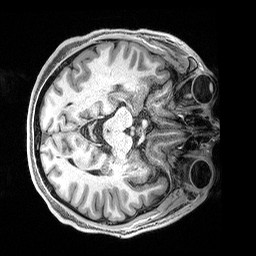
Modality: T1w
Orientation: axial
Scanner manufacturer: siemens
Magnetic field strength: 3 T
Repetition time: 2.4 s
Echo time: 0.00122 s